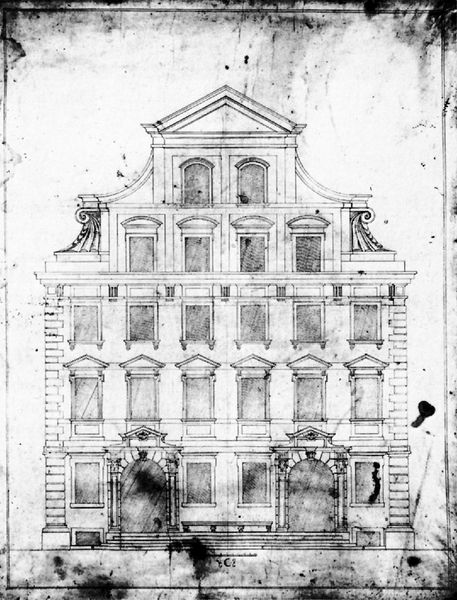
Titel: Augsburg, Stadtmetzgerei
Künstler: Elias Holl
Standort: Augsburg (EU - D - B)
Schlagwörter: weiß, fenster, schwarz, skizze, säule, tür, zeichnung, dach, gebäude, haus, architektur, fassade, giebel, mauer, treppen, stufen, tor, bögen, radierung, rathaus, kapitell, flecken, tore, villa, gesims, fensterbank, plan, volute, backsteine, superposition, triglyphe, dkirche, sikizze, achtitektur